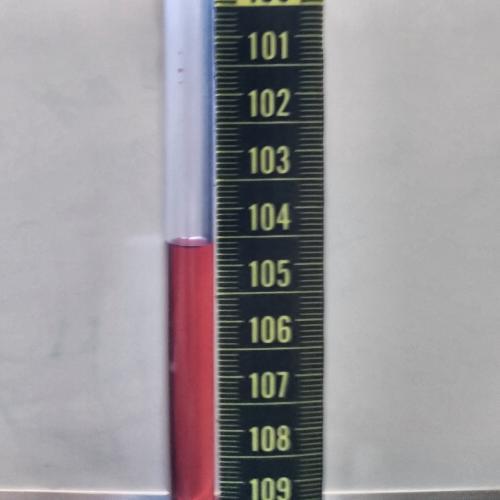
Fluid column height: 104.7 cm